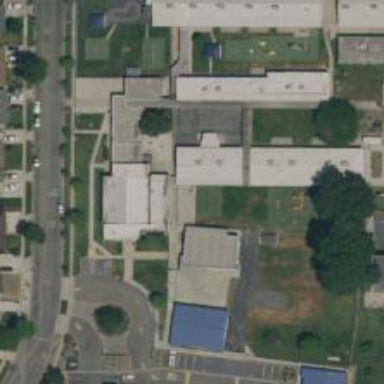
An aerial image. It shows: School.